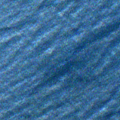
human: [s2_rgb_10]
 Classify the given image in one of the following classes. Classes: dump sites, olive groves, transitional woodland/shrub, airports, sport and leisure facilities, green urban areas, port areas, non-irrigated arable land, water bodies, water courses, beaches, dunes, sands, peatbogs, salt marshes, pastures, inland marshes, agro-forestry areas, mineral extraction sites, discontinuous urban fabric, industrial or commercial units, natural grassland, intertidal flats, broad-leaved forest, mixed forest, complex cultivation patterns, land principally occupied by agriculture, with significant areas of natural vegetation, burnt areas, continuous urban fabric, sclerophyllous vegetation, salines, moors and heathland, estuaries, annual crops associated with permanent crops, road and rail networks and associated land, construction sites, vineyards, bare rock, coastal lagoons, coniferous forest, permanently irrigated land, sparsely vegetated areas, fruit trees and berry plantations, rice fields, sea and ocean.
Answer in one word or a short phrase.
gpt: sea and ocean